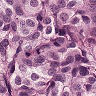
Metastatic tissue present: yes